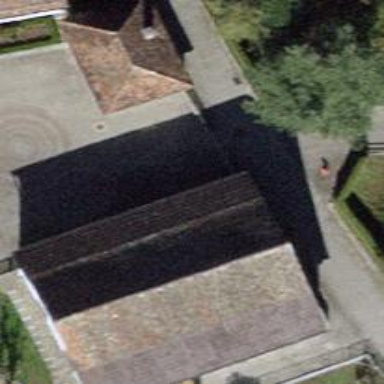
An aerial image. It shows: Simple and straightforward house.